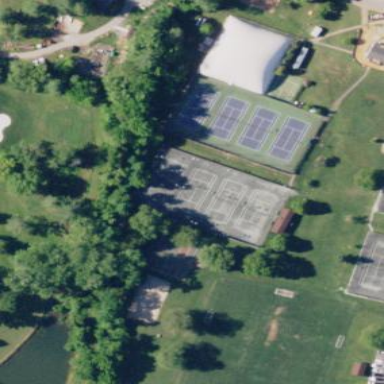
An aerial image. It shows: Tennis court on pitch designated for leisure land.